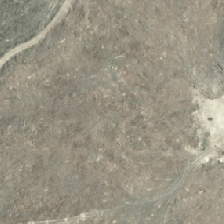
Land cover: low_producing_grassland